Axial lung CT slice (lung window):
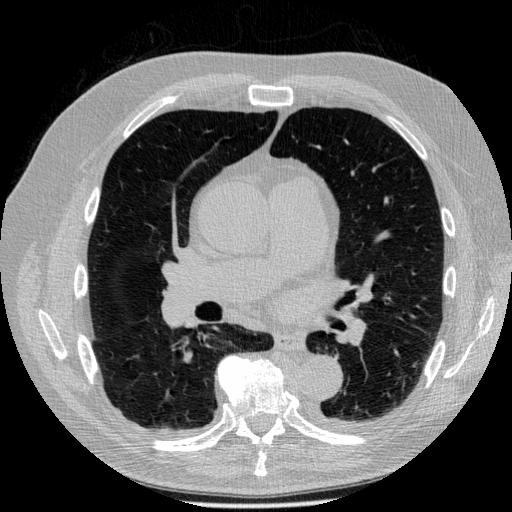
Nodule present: no